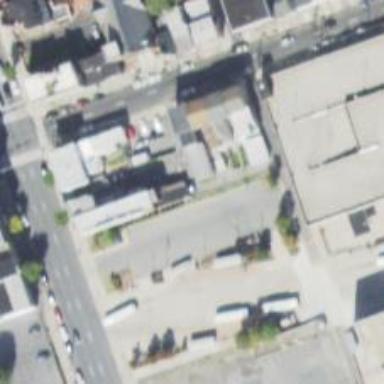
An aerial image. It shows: Alleyway designated as service road.